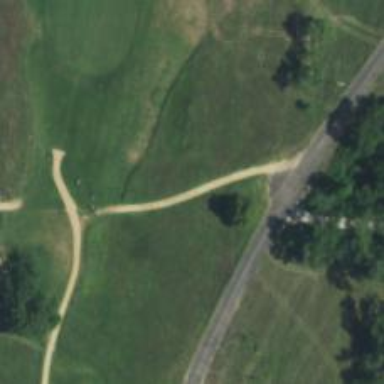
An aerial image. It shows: Path designated for golf carts.